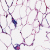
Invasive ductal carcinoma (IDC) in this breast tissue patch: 0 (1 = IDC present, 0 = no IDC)